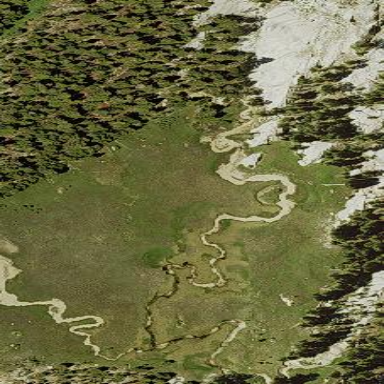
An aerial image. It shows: Wet meadow with woodland vegetation.